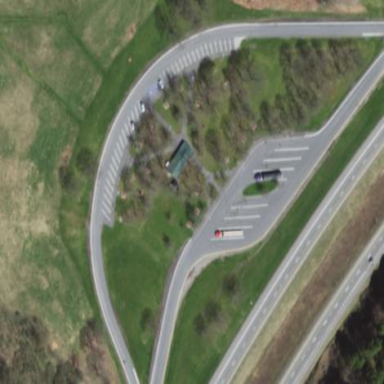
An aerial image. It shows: Rest area along the road.